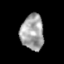
Tissue: skin
Cell type: Epithelial cells
Senescence score: 0.2409
Nuclear area (px): 806
Mean DAPI intensity: 162.612